Question: I'm mapping a set of tables that share a common set of fields:

So as you can see I'm using a table-per-concrete-type strategy to map the inheritance.
But...
---
'Entity Data Model Mapping Scenario''Table-per-concrete-type inheritance'<URL>
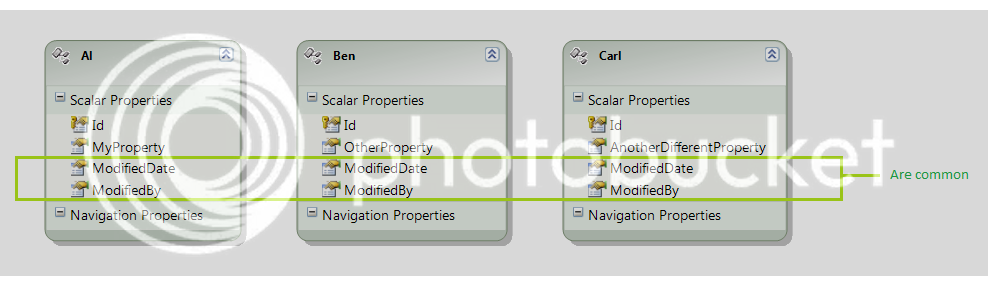
Answer: Finally that contained the accessors to the common properties:
'''
public Interface Iggy
{
string modifiedBy { get; set; }
DateTime modifiedDate { get; set; }
}
'''
and to implement it in the domain classes
'''
public partial class Al:Iggy{}
public partial class Ben:Iggy{}
public partial class Carl:Iggy{}
'''